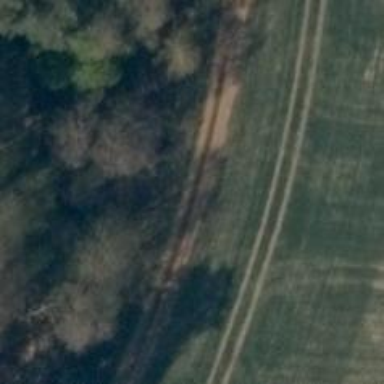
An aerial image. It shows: Track with grade 4 track type.